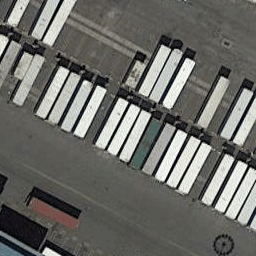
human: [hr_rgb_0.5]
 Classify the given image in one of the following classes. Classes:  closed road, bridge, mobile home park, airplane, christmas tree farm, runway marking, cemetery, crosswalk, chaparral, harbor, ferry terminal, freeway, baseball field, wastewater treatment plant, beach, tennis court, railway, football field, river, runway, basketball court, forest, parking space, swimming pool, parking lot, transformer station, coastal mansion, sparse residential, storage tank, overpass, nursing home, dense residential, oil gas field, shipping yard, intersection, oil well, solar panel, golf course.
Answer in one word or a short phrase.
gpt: shipping yard